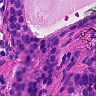
Metastatic tissue present: yes